Question: I have different distribution which belong to biological data.

These distributions are expected to follow either a single modal distribution ('mean = 0.5'), either a bimodal distribution ('0.33' and '0.66') or a trimodal distribution '(0.25, 0.5, 0.75)'.
What I want is to simulate these "theoretical" distribution in order to compare the one I got from biological data, with Python or R?
More over, I wonder which parameter will be used to compare them...
Shapes, standard deviation, skewedness and kurtosis?
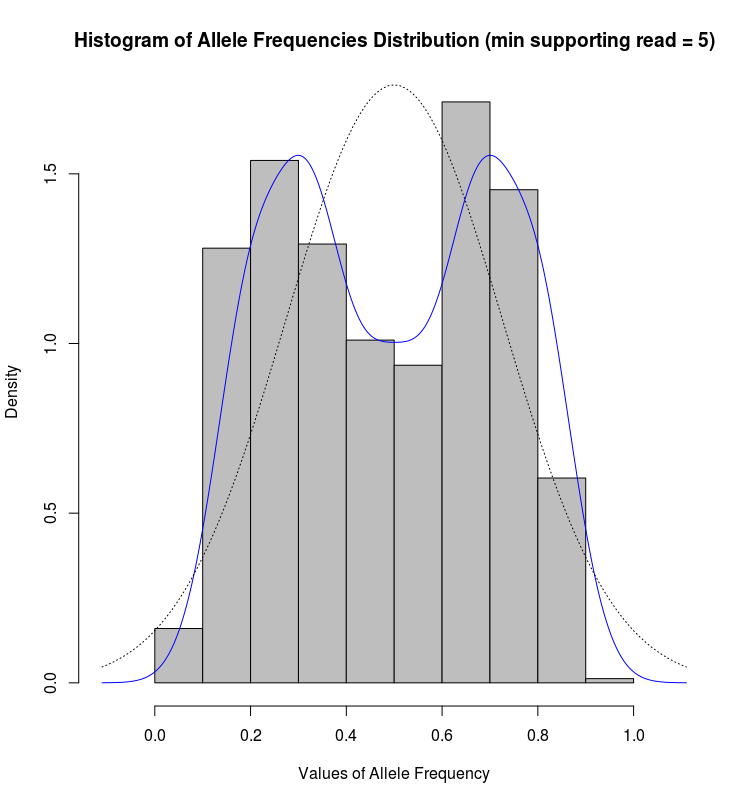
Answer: Data that appear to follow a unimodal distribution can often be modelled as a mixture of one or two Gaussians. Likewise, data that appear to follow a bimodal distribution may best be modelled sometimes as a mixture of two or three. If you still have the raw data from which the histograms were created then you could use the facilities of to identify the 'best' mixed Gaussians for your data. There's code in <URL> that shows how. Once you have such a model then you can use the technique shown in that code to generate pseudo-random samples.
I see that the code is:
'''
gmm = GMM(3, n_iter=1)
gmm.means_ = np.array([[-1], [0], [3]])
gmm.covars_ = np.array([[1.5], [1], [0.5]]) ** 2
gmm.weights_ = np.array([0.3, 0.5, 0.2])
'''
Thus it requires a statement of the number of Gaussians in the mixture, with their means, their covariance matrix and a set of weights, which is presumably the relative number of times each of the Gaussians is sampled.
The idea is to call GMM multiple times, once parameters have been set as above, with from one to (say) four Gaussians in the mixture, and then compare the measures of quality available for these models, given the sample, known as and in order to make a judgement about the best number.